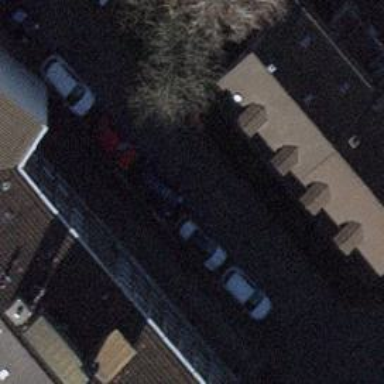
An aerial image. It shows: Parking lane.